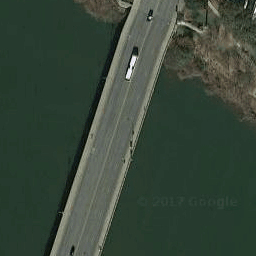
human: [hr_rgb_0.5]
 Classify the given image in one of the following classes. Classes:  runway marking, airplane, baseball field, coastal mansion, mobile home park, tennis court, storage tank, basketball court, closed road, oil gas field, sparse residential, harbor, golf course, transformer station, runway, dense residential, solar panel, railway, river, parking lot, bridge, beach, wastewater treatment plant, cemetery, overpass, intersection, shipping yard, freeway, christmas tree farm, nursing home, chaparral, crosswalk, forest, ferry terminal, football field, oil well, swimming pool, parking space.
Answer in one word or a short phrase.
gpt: bridge